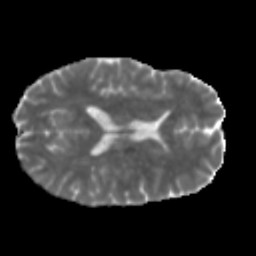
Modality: MD
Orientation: axial
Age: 46
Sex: male
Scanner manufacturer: siemens
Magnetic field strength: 3 T
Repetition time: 5 s
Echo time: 0.092 s